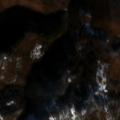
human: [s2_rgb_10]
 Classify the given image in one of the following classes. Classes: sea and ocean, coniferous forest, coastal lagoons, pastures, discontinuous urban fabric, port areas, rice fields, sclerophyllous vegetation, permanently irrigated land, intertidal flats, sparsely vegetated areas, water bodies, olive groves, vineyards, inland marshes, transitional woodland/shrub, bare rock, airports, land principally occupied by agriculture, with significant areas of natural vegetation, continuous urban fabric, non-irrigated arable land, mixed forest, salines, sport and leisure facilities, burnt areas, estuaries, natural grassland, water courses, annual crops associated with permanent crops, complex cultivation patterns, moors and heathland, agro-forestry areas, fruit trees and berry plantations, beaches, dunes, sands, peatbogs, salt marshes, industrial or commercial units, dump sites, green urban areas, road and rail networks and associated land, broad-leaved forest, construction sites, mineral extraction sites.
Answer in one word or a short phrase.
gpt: broad-leaved forest, transitional woodland/shrub